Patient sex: M
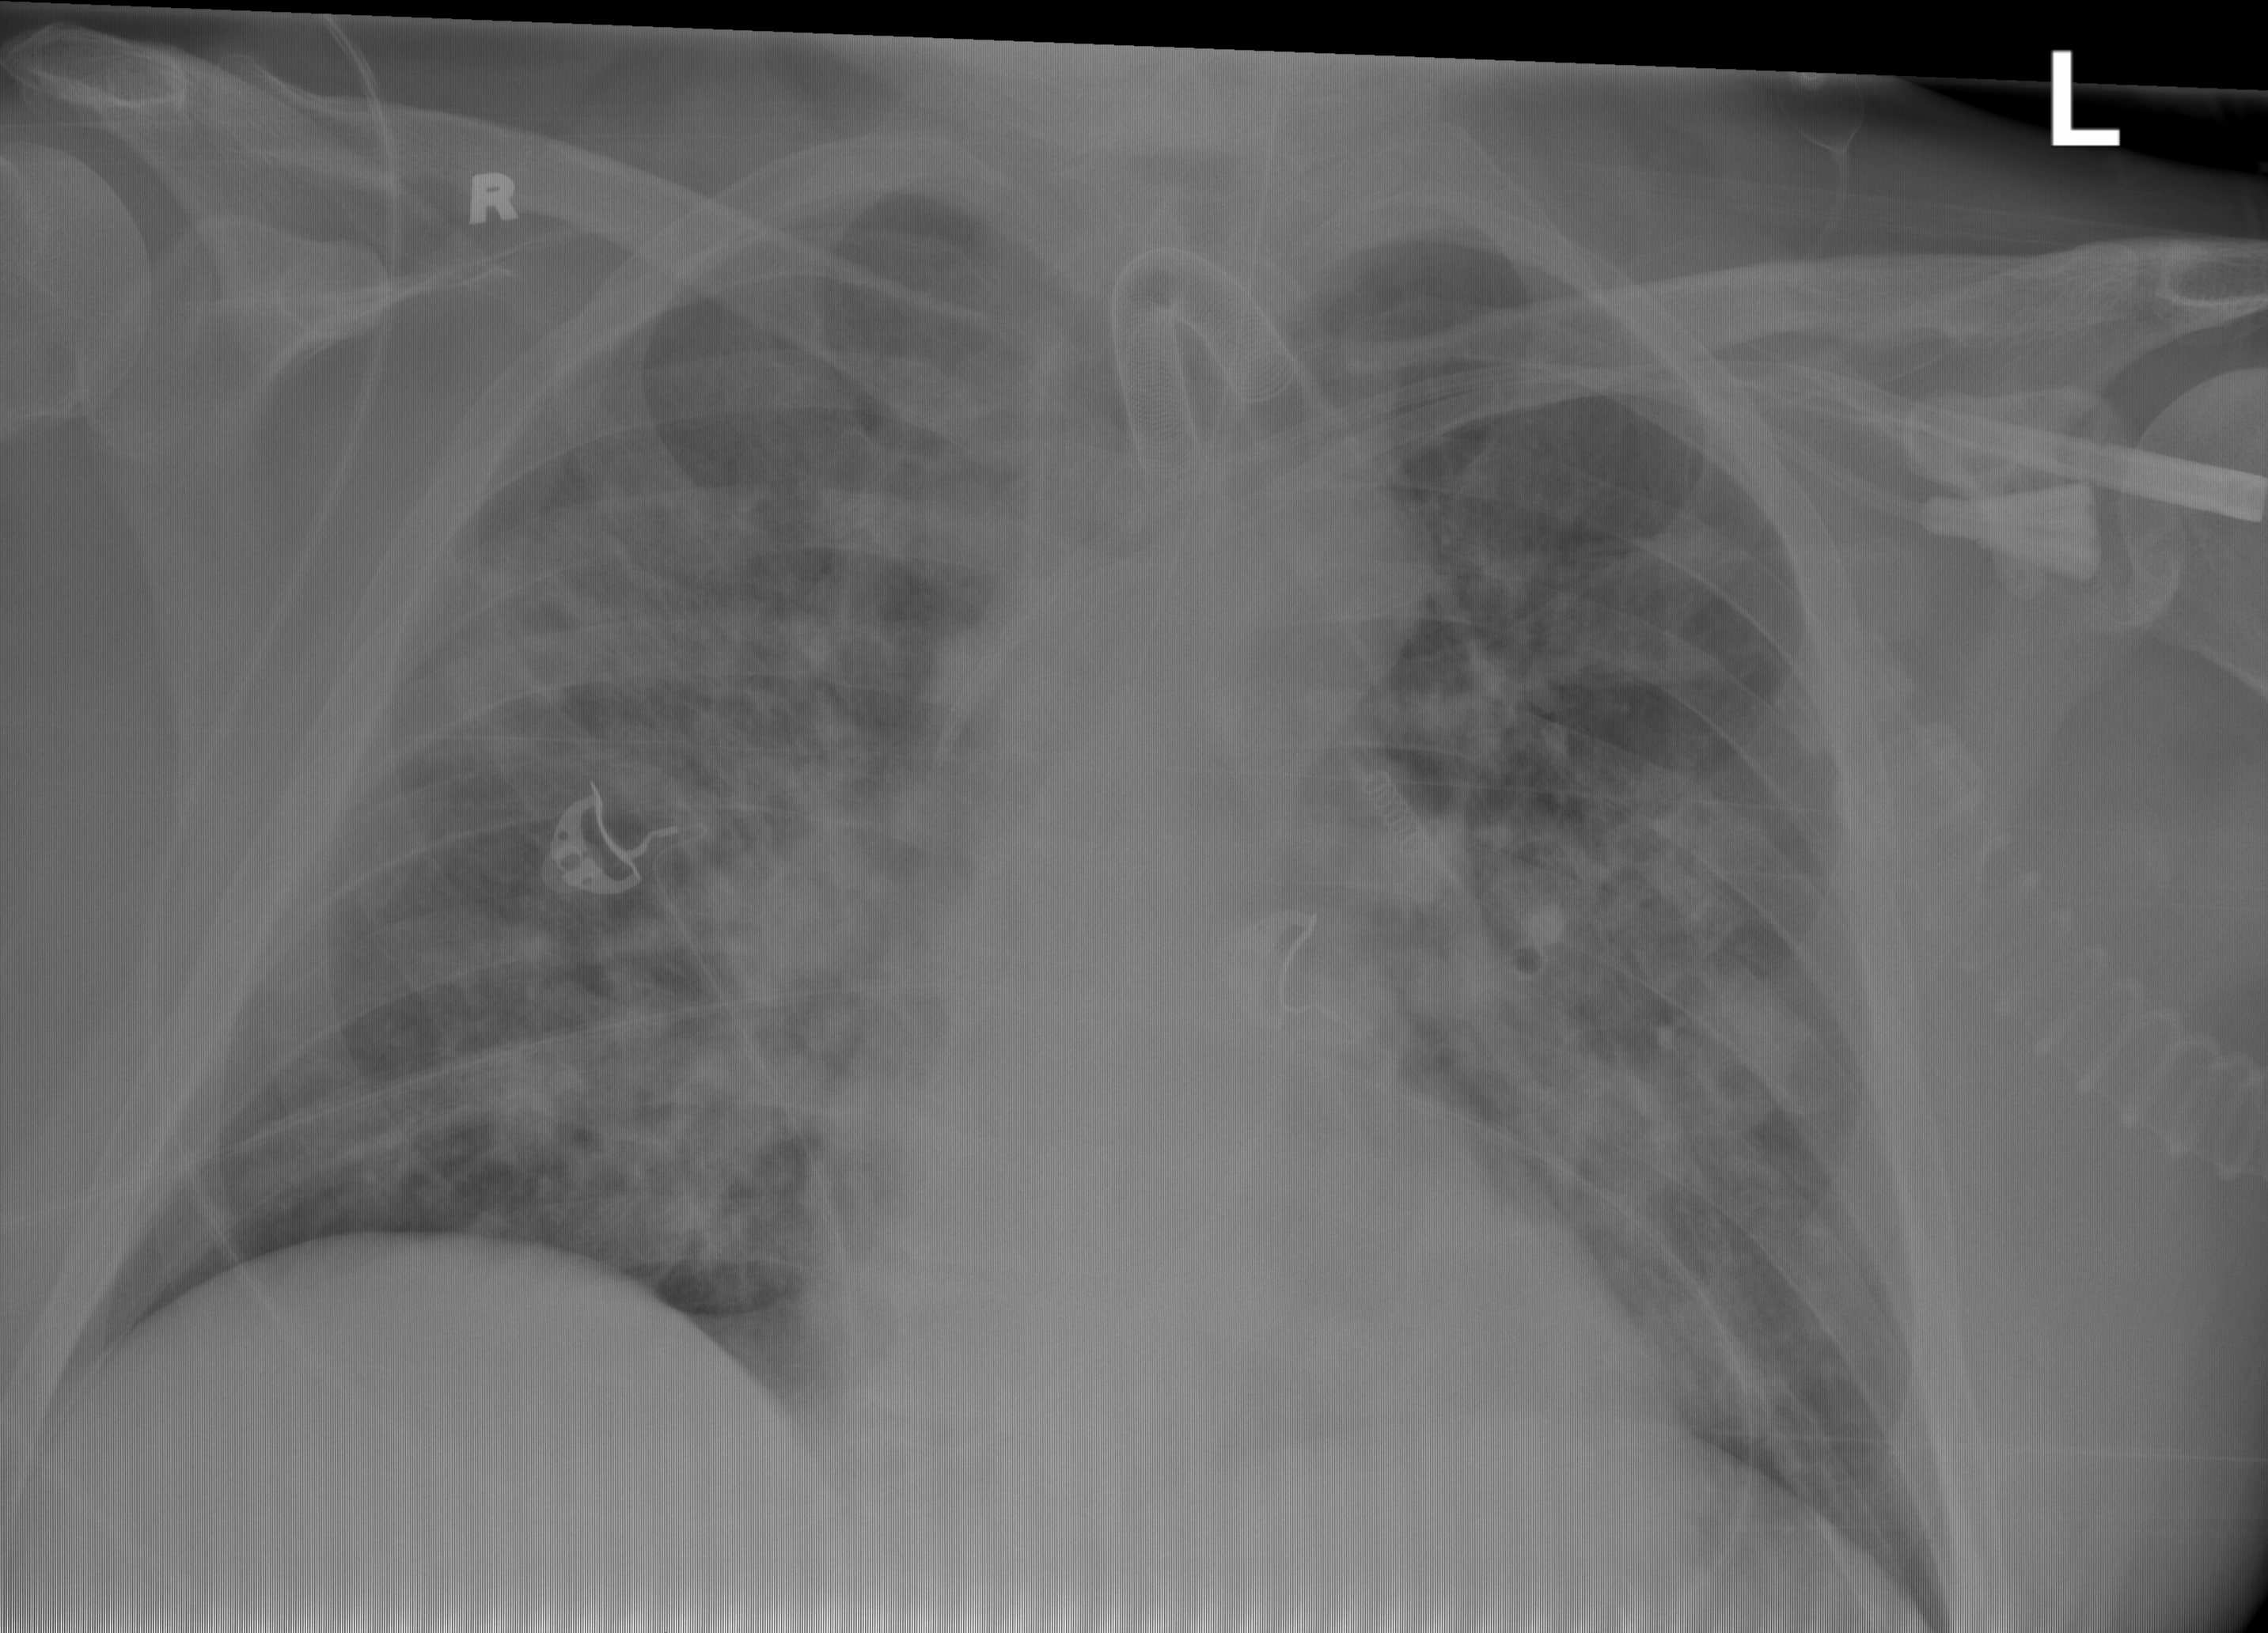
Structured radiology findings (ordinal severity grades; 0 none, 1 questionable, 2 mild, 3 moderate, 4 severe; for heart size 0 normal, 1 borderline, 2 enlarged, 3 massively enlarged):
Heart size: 0
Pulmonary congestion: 1
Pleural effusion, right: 0
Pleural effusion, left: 1
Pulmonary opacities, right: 3
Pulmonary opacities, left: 2
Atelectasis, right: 2
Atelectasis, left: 2